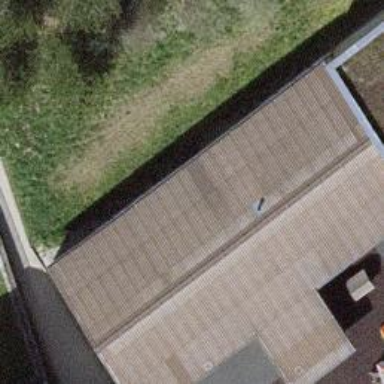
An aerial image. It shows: Kindergarten building.